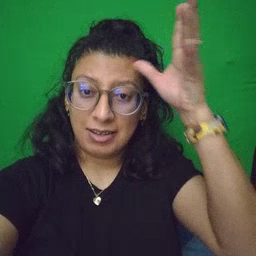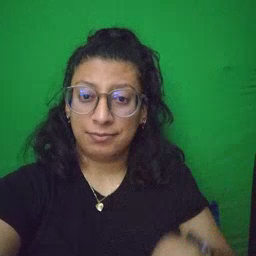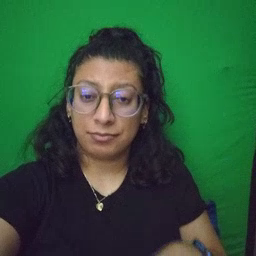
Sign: dad